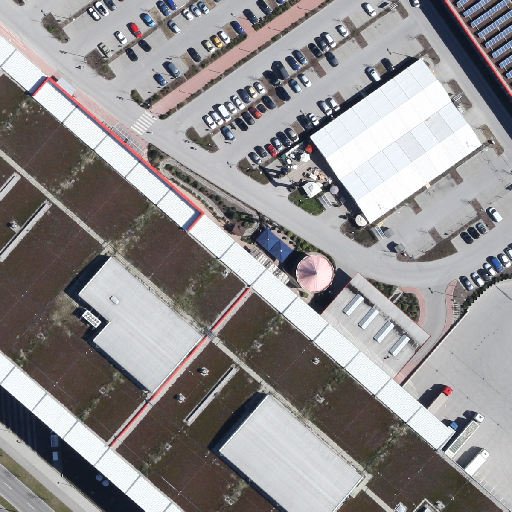
Referring expression: sidewalk